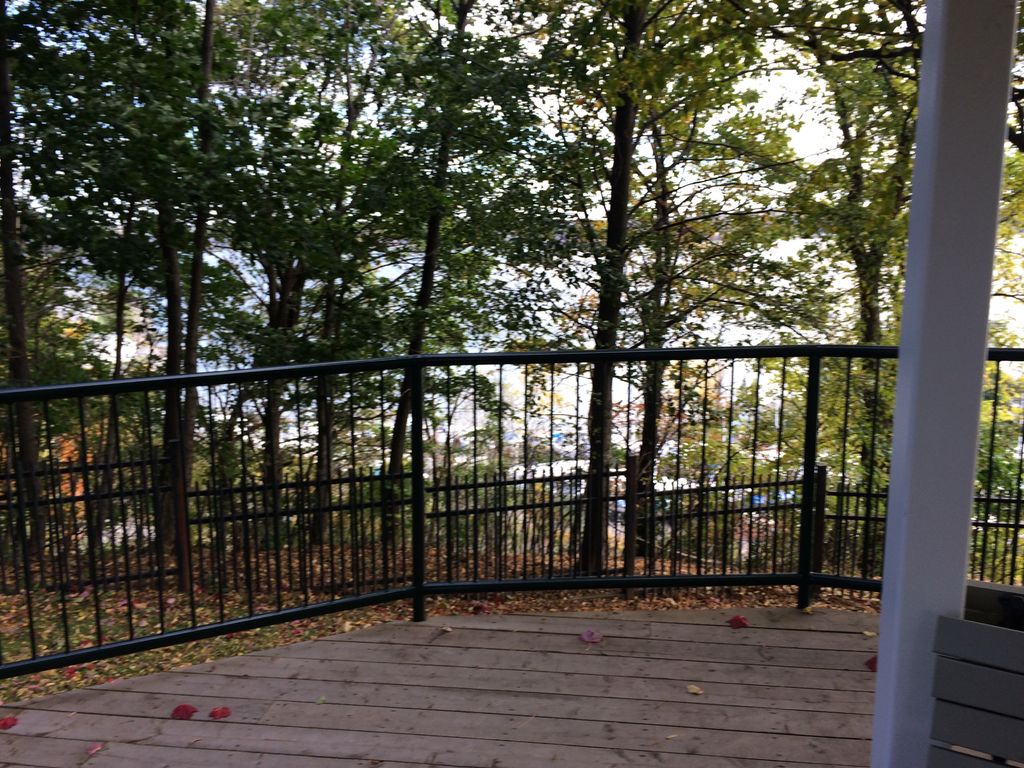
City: quebec_city